Field crop: maize
Growth stage: 2
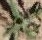
Species: atriplex